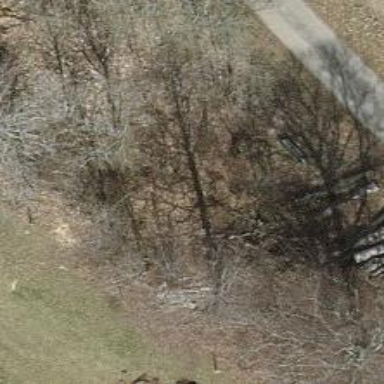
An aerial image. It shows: Beautiful tree in nature.